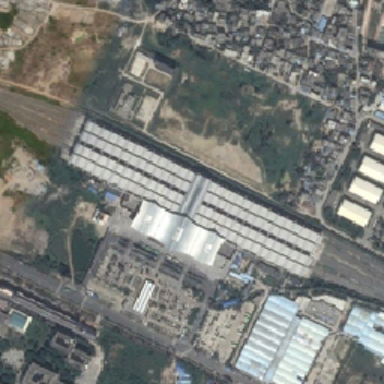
Huge modern railway station is located in the bustling area of the city surrounded by many buildings .